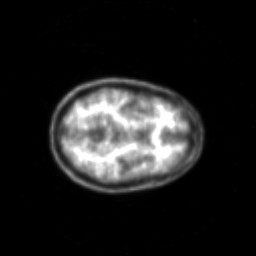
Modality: PET
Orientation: axial
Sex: female
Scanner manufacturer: siemens